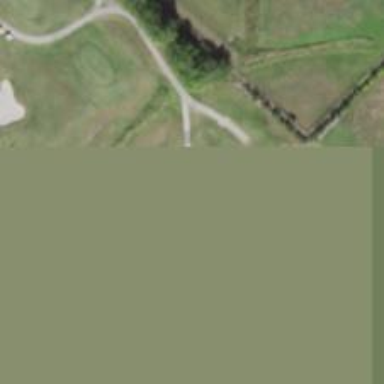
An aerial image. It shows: Path for golf carts.